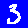
Digit: 3